Question: I want to set Total to sum of the green values below 'Textview' in the recyclerview. Here is a screenshot of my app fragment.

this is my adapter class
'''
class InvoiceAdapter extends RecyclerView.Adapter<InvoiceAdapter.MyViewHolder>{
Context mcontext;
List<ProductVariables> productlist;
ProductVariables variables;
List<Double> mytota = new ArrayList<>();
public InvoiceAdapter(Context mcontext, List<ProductVariables> productlist) {
this.mcontext = mcontext;
this.productlist = productlist;
}
public class MyViewHolder extends RecyclerView.ViewHolder{
TextView producttransfered;
TextView rateofselectedproduct;
EditText enterqty;
TextView totalitemamt;
TextView subTotal;
public MyViewHolder(View itemView) {
super(itemView);
producttransfered = (TextView) itemView.findViewById(R.id.producttransfered);
rateofselectedproduct = (TextView) itemView.findViewById(R.id.rateofselectedproduct);
totalitemamt = (TextView) itemView.findViewById(R.id.totalitemamt);
subTotal = (TextView) itemView.findViewById(R.id.subTotal);
enterqty = (EditText) itemView.findViewById(R.id.enterqty);
}
}
@Override
public MyViewHolder onCreateViewHolder(ViewGroup parent, int viewType) {
Context context = parent.getContext();
LayoutInflater inflater = LayoutInflater.from(context);
View invoiceview = inflater.inflate(R.layout.custominvoicedetail, parent, false);
MyViewHolder myViewHolder = new MyViewHolder(invoiceview);
return myViewHolder;
}
@Override
public void onBindViewHolder(final MyViewHolder holder, final int position) {
variables = productlist.get(position);
TextView transfereditemname = holder.producttransfered;
transfereditemname.setText(variables.getProductname());
TextView rates = holder.rateofselectedproduct;
rates.setText(Double.toString(variables.getRate()));
holder.enterqty.addTextChangedListener(new TextWatcher() {
@Override
public void beforeTextChanged(CharSequence s, int start, int count, int after) {
}
@Override
public void onTextChanged(CharSequence s, int start, int before, int count) {
String qty = s.toString();
try {
double input = Double.parseDouble(qty);
Double rate = Double.parseDouble(holder.rateofselectedproduct.getText().toString());
Double total = rate * input;
holder.totalitemamt.setText(Double.toString(total));
} catch (NumberFormatException e) {
holder.totalitemamt.setText("");
} catch (Exception e) {
holder.totalitemamt.setText("");
}
}
@Override
public void afterTextChanged(Editable s) {
}
});
}
@Override
public int getItemCount() {
return productlist.size();
}
}
'''
this is my fragment class
public class InvoiceDetailFragment extends Fragment {
'''
RecyclerView invoicedproducts;
Button showTransfered;
InvoiceAdapter invoiceAdapter;
TextView subTotal;
List<ProductVariables> mytotal;
ProductVariables calculatetotal;
public InvoiceDetailFragment() {
// Required empty public constructor
}
@Override
public View onCreateView(LayoutInflater inflater, ViewGroup container, Bundle savedInstanceState) {
View view = inflater.inflate(R.layout.fragment_invoice_detail, container, false);
subTotal = (TextView) view.findViewById(R.id.subTotal);
showTransfered = (Button) view.findViewById(R.id.showTransfered);
invoicedproducts = (RecyclerView) view.findViewById(R.id.invoicedproducts);
showTransfered.setOnClickListener(new View.OnClickListener() {
@Override
public void onClick(View v) {
GetTotal(v);
}
});
return view;
}
public void GetTotal(View view) {
}
public void SetMessage(List<ProductVariables> productlists){
List<List<ProductVariables>> ite2 = new ArrayList<>();
ite2.add(productlists);
invoicedproducts.setLayoutManager(new LinearLayoutManager(getContext()));
InvoiceAdapter adapter = new InvoiceAdapter(getContext(), productlists);
invoicedproducts.setAdapter(adapter);
'''
strong text
}
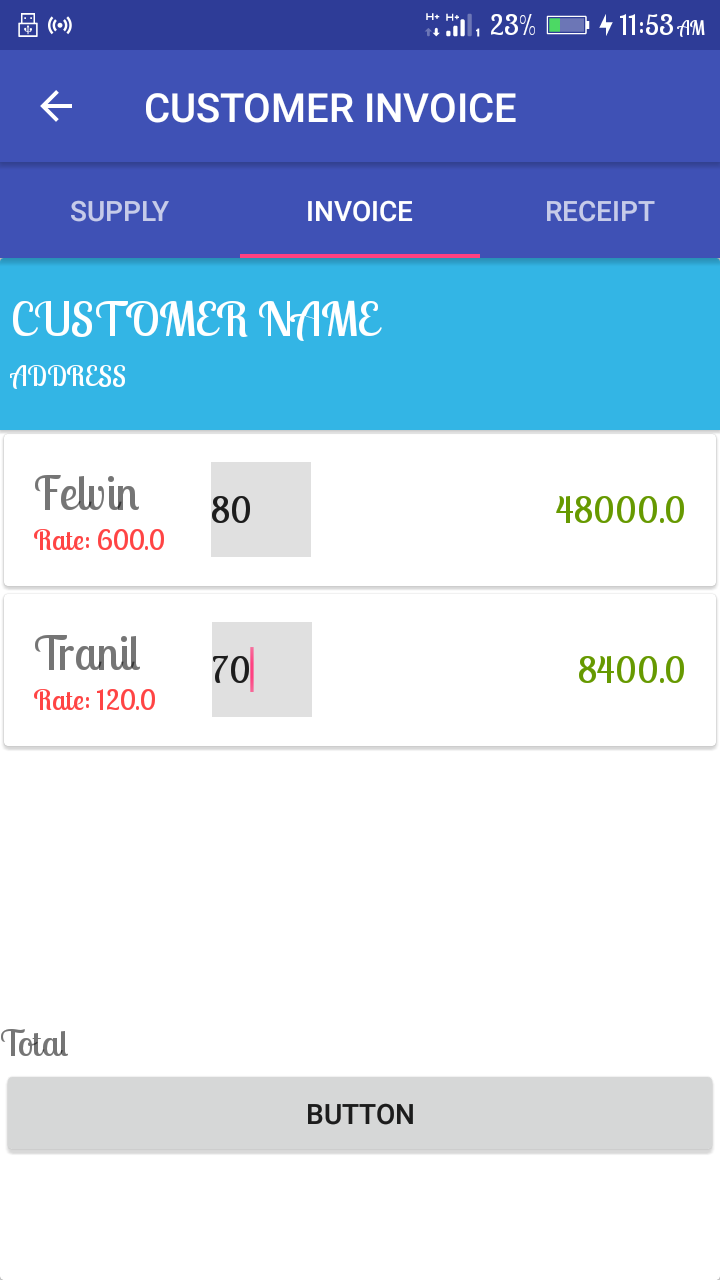
Answer: Two ways you can do this-
1. You can make a interface to update the value of total outside your recyclerview adapter.
2. Make a method in your fragment class which takes integer value in parameter and set total.Pass you Fragment object in Adapter constructor. Using that fragment object call that method which you have created in fragment and pass your value.
I hope it helps you.
'''
public class InvoiceAdapter extends RecyclerView.Adapter<RecyclerView.ViewHolder> {
Context mcontext;
List<ProductVariables> productlist;
ProductVariables variables;
List<Double> mytota = new ArrayList<>();
private SubTotalListener subTotalListener;
public InvoiceAdapter(Context mcontext, List<ProductVariables> productlist, SubTotalListener subTotalListener) {
this.subTotalListener = subTotalListener;
this.mcontext = mcontext;
this.productlist = productlist;
}
public class MyViewHolder extends RecyclerView.ViewHolder{
TextView producttransfered;
TextView rateofselectedproduct;
EditText enterqty;
TextView totalitemamt;
TextView subTotal;
public MyViewHolder(View itemView) {
super(itemView);
producttransfered = (TextView) itemView.findViewById(R.id.producttransfered);
rateofselectedproduct = (TextView) itemView.findViewById(R.id.rateofselectedproduct);
totalitemamt = (TextView) itemView.findViewById(R.id.totalitemamt);
subTotal = (TextView) itemView.findViewById(R.id.subTotal);
enterqty = (EditText) itemView.findViewById(R.id.enterqty);
}
}
@Override
public MyViewHolder onCreateViewHolder(ViewGroup parent, int viewType) {
Context context = parent.getContext();
LayoutInflater inflater = LayoutInflater.from(context);
View invoiceview = inflater.inflate(R.layout.custominvoicedetail, parent, false);
MyViewHolder myViewHolder = new MyViewHolder(invoiceview);
return myViewHolder;
}
@Override
public void onBindViewHolder(final MyViewHolder holder, final int position) {
variables = productlist.get(position);
TextView transfereditemname = holder.producttransfered;
transfereditemname.setText(variables.getProductname());
TextView rates = holder.rateofselectedproduct;
rates.setText(Double.toString(variables.getRate()));
holder.enterqty.addTextChangedListener(new TextWatcher() {
@Override
public void beforeTextChanged(CharSequence s, int start, int count, int after) {
}
@Override
public void onTextChanged(CharSequence s, int start, int before, int count) {
String qty = s.toString();
try {
double input = Double.parseDouble(qty);
Double rate = Double.parseDouble(holder.rateofselectedproduct.getText().toString());
Double total = rate * input;
holder.totalitemamt.setText(Double.toString(total));
} catch (NumberFormatException e) {
holder.totalitemamt.setText("");
} catch (Exception e) {
holder.totalitemamt.setText("");
}
}
@Override
public void afterTextChanged(Editable s) {
}
});
}
public void countTotal(){
// Calculate your total amount here from your arraylist and pass in below call.
subTotalListener.onSubTotalUpdate(total);
}
@Override
public int getItemCount() {
return productlist.size();
}
public interface SubTotalListener {
void onSubTotalUpdate(int total);
}
'''
In Your Fragment Class, Do as below-
'''
public class InvoiceDetailFragment extends Fragment implements InvoiceAdapter.SubTotalListener {
RecyclerView invoicedproducts;
Button showTransfered;
InvoiceAdapter invoiceAdapter;
TextView subTotal;
List<ProductVariables> mytotal;
ProductVariables calculatetotal;
@Override
public View onCreateView(LayoutInflater inflater, ViewGroup container, Bundle savedInstanceState) {
View view = inflater.inflate(R.layout.fragment_invoice_detail, container, false);
subTotal = (TextView) view.findViewById(R.id.subTotal);
showTransfered = (Button) view.findViewById(R.id.showTransfered);
invoicedproducts = (RecyclerView) view.findViewById(R.id.invoicedproducts);
invoiceAdapter = new InvoiceAdapter(this,mytotal,this);
return view;
}
@Override
void onSubTotalUpdate(int total){
subTotal.setText(""+total);
}
'''